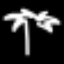
Label: palm tree